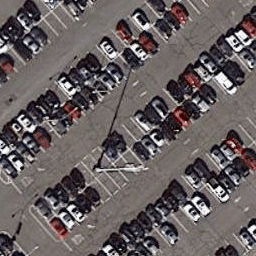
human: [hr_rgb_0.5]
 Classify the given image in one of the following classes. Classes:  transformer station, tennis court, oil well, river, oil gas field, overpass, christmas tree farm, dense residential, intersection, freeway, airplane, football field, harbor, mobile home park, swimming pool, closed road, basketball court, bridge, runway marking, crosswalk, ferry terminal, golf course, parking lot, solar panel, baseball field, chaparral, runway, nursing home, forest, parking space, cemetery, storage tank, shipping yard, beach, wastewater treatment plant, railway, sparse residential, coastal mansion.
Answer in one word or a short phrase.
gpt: parking lot